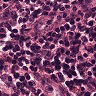
Metastatic tissue present: no